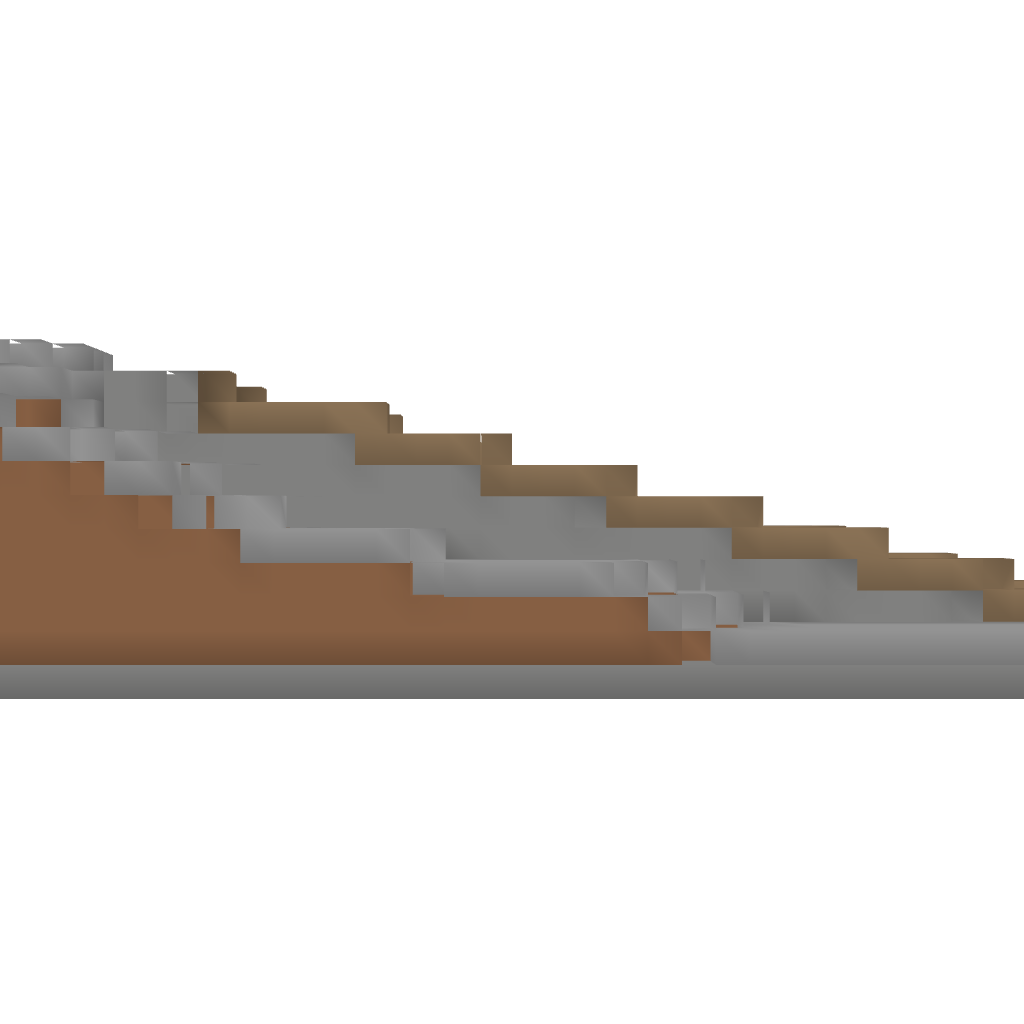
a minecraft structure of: Aquaduct